Question: I am developing an app in arabic, and there are some values in spinner which are English and some are arabic. So, English text is aligned to left and arabic is aligned to right.
But, I want all the text to the right. I tried number of ways, but not getting exact solution.
I have used custom spinner
'''
import java.lang.reflect.InvocationHandler;
import java.lang.reflect.InvocationTargetException;
import java.lang.reflect.Method;
import android.content.Context;
import android.graphics.Color;
import android.util.AttributeSet;
import android.view.LayoutInflater;
import android.view.View;
import android.view.ViewGroup;
import android.widget.AdapterView;
import android.widget.Spinner;
import android.widget.SpinnerAdapter;
import android.widget.TextView;
public class SpinnerModified extends Spinner
{
public SpinnerModified(Context context)
{
super(context);
}
public SpinnerModified(Context context, AttributeSet attrs)
{
super(context, attrs);
}
public SpinnerModified(Context context, AttributeSet attrs, int defStyle)
{
super(context, attrs, defStyle);
}
@Override
public void setAdapter(SpinnerAdapter orig)
{
final SpinnerAdapter adapter = newProxy(orig);
super.setAdapter(adapter);
try
{
final Method m = AdapterView.class.getDeclaredMethod("setNextSelectedPositionInt", int.class);
m.setAccessible(true);
m.invoke(this, -1);
final Method n = AdapterView.class.getDeclaredMethod("setSelectedPositionInt", int.class);
n.setAccessible(true);
n.invoke(this, -1);
}
catch (Exception e)
{
throw new RuntimeException(e);
}
}
protected SpinnerAdapter newProxy(SpinnerAdapter obj)
{
return (SpinnerAdapter) java.lang.reflect.Proxy.newProxyInstance(obj.getClass().getClassLoader(),
new Class[] { SpinnerAdapter.class }, new SpinnerAdapterProxy(obj));
}
/**
* Intercepts getView() to display the prompt if position < 0
*/
protected class SpinnerAdapterProxy implements InvocationHandler
{
protected SpinnerAdapter obj;
protected Method getView;
protected SpinnerAdapterProxy(SpinnerAdapter obj)
{
this.obj = obj;
try
{
this.getView = SpinnerAdapter.class.getMethod("getView",int.class, View.class, ViewGroup.class);
}
catch (Exception e)
{
throw new RuntimeException(e);
}
}
@Override
public Object invoke(Object proxy, Method m, Object[] args) throws Throwable
{
try
{
return m.equals(getView) && (Integer) (args[0]) < 0 ? getView(
(Integer) args[0], (View) args[1], (ViewGroup) args[2])
: m.invoke(obj, args);
}
catch (InvocationTargetException e)
{
throw e.getTargetException();
}
catch (Exception e)
{
throw new RuntimeException(e);
}
}
protected View getView(int position, View convertView, ViewGroup parent)throws IllegalAccessException
{
if (position < 0)
{
final TextView v = (TextView) ((LayoutInflater) getContext()
.getSystemService(Context.LAYOUT_INFLATER_SERVICE))
.inflate(R.layout.spinner_item, parent,
false);
v.setText(getPrompt());
v.setTextColor(Color.GRAY);
return v;
}
return obj.getView(position, convertView, parent);
}
}
}
'''
'''
<?xml version="1.0" encoding="utf-8"?>
<TextView xmlns:android="http://schemas.android.com/apk/res/android"
android:layout_height="?android:attr/listPreferredItemHeight"
android:layout_width="match_parent"
android:gravity="right"/>
'''
'''
<com.demo.demoapp.utils.SpinnerModified
android:id="@+id/search_list_spinner_2"
android:layout_width="match_parent"
android:layout_height="35dp"
android:layout_centerHorizontal="true"
android:prompt="@string/select"
android:layout_centerVertical="true"
android:layout_marginRight="30dp"
android:layout_marginLeft="5dp"
android:layout_toLeftOf="@+id/search_logo_2"
android:background="@color/transparent"
/>
'''
Screen shot of spinner

I want that <PHONE> and 2500-5000 to the right
How can I achieve this??
Please Help..!!
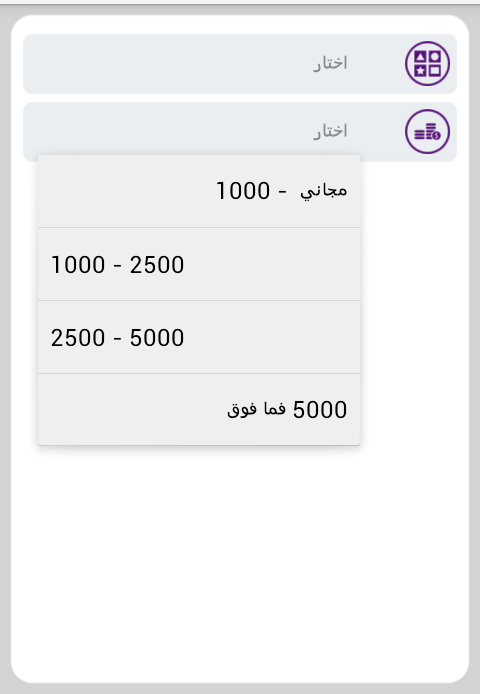
Answer: I believe that's one of those Android oddities. If you wrap the TextView inside another layout, it will work.
For example:
'''
<?xml version="1.0" encoding="utf-8"?>
<FrameLayout xmlns:android="http://schemas.android.com/apk/res/android"
android:layout_height="?android:attr/listPreferredItemHeight"
android:layout_width="match_parent">
<TextView
android:layout_height="wrap_content"
android:layout_width="wrap_content"
android:layout_gravity="right"/>
</FrameLayout>
'''
don't forget to give an ID to your text view and call 'findViewById' to get it